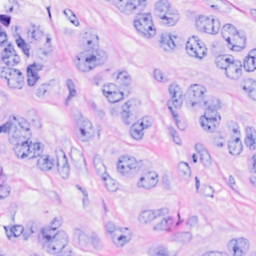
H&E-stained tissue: Breast